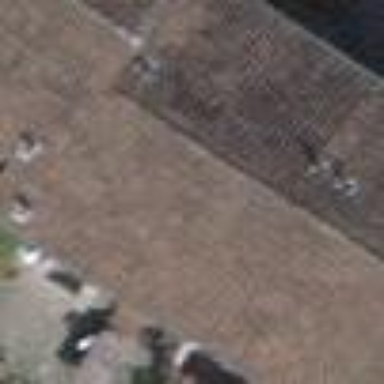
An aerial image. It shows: Building with pitched roof.